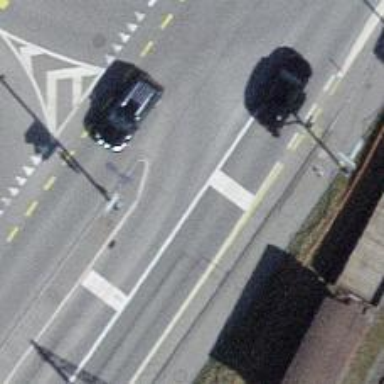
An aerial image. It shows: Road with traffic signals.